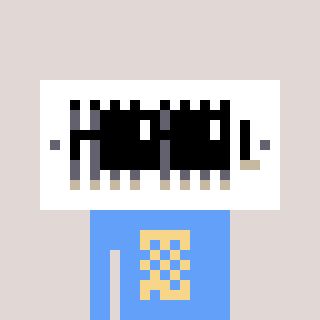
a pixel art character with square black sunglasses, a vent-shaped head and a blue-colored body on a warm background